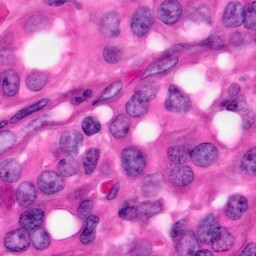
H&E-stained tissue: Pancreatic